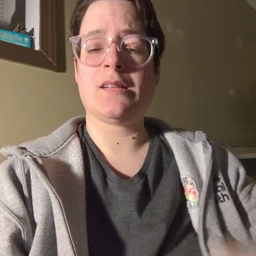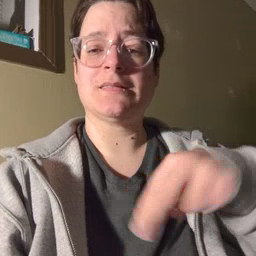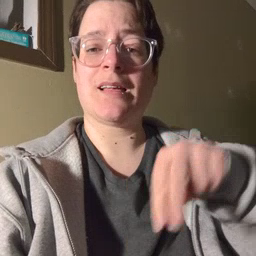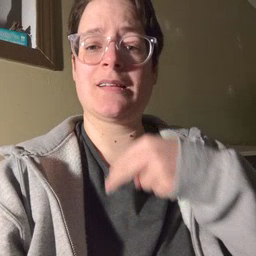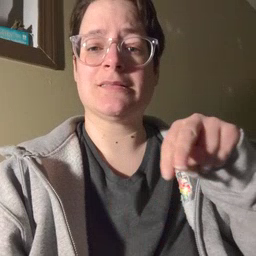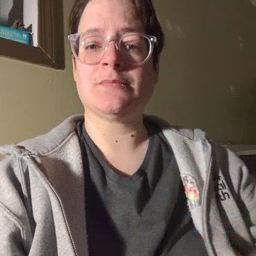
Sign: dance